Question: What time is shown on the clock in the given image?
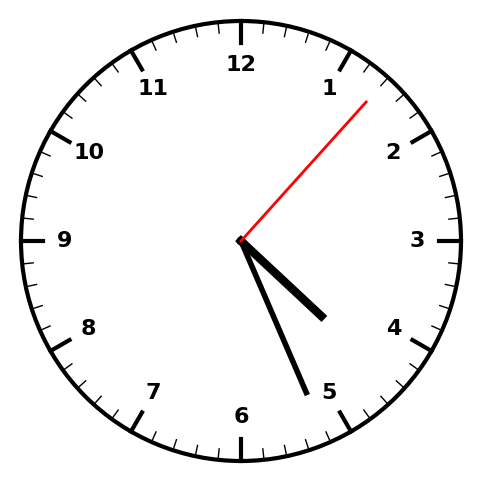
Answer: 04:26:07